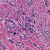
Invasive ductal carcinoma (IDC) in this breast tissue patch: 1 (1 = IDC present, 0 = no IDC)